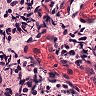
Metastatic tissue present: no